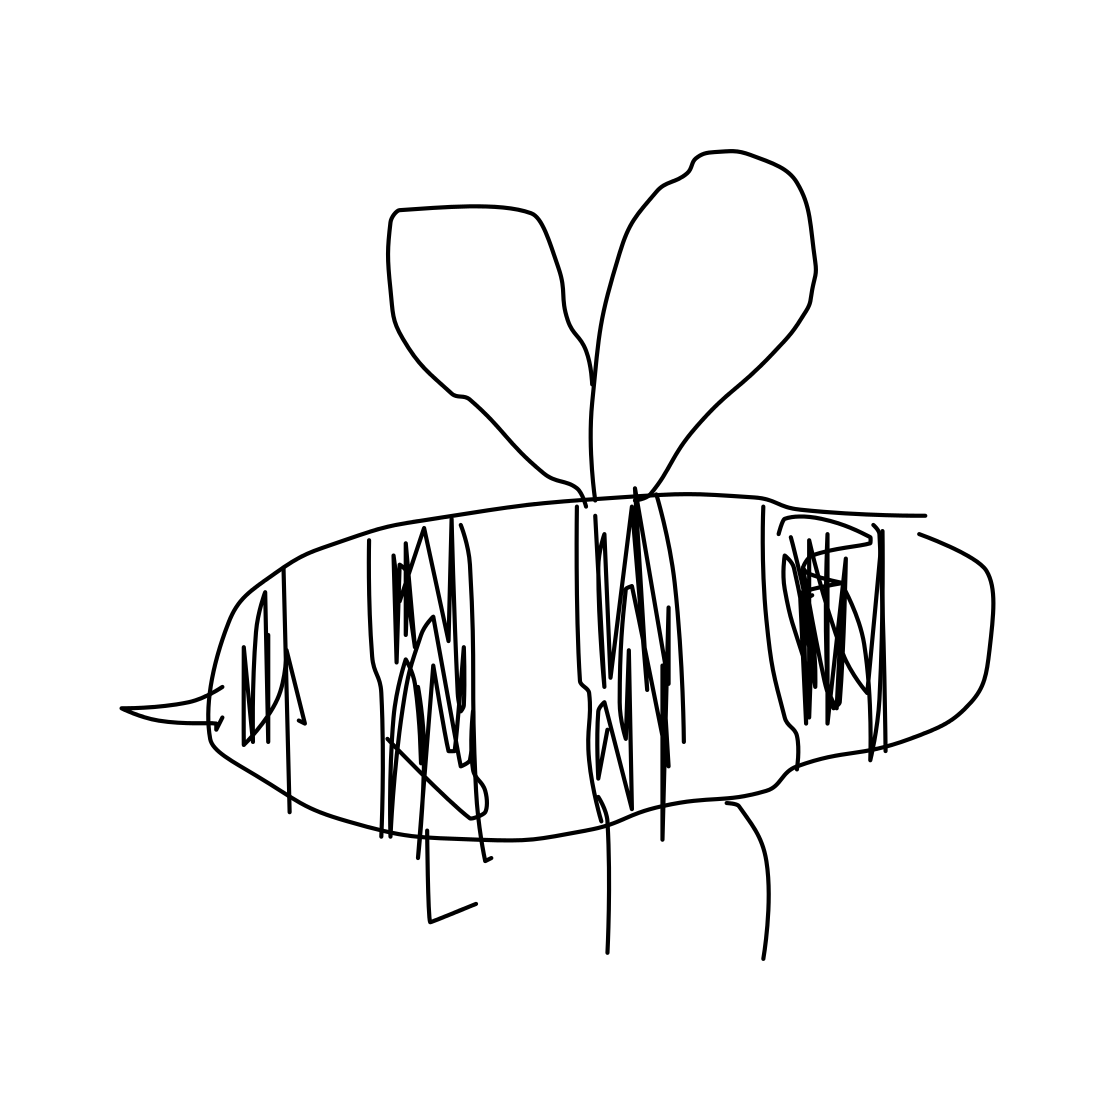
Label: bee